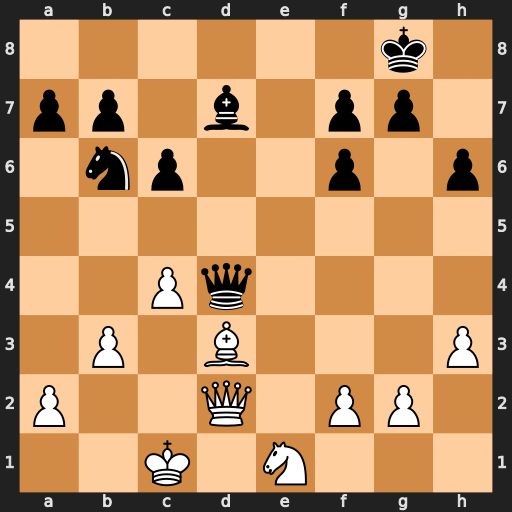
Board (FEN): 6k1/pp1b1pp1/1np2p1p/8/2Pq4/1P1B3P/P2Q1PP1/2K1N3
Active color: w
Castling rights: -
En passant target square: -
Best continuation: Bh7+ Kxh7 Qxd4